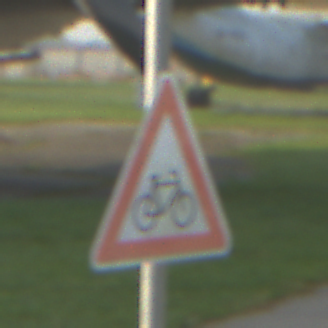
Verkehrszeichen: RadverkehrLinks
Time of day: SunriseSunset
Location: Outdoor (Special)
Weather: Clear
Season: NotSpecified
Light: Natural